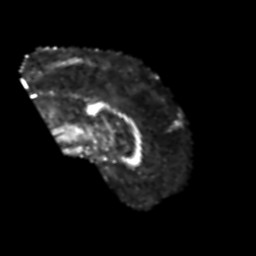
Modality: FA
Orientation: sagittal
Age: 60
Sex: male
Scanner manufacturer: siemens
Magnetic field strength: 3 T
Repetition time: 6.1 s
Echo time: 0.101 s